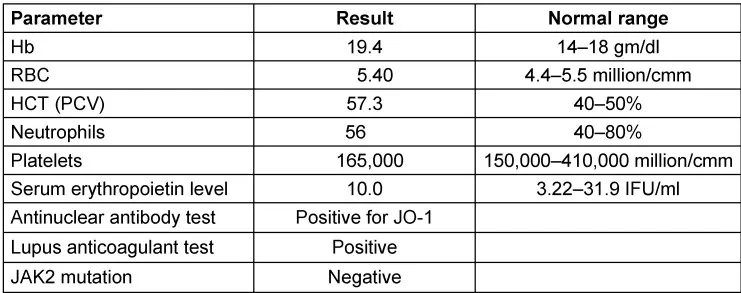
Baseline laboratory evaluation for polycythemia.
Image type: chart (chart)